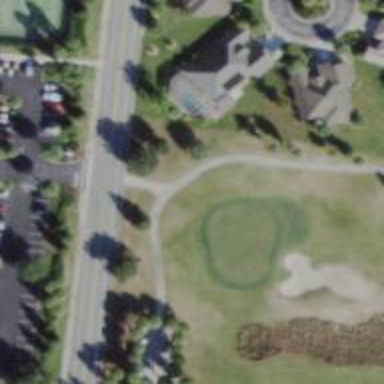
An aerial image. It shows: Path designated for golf carts.